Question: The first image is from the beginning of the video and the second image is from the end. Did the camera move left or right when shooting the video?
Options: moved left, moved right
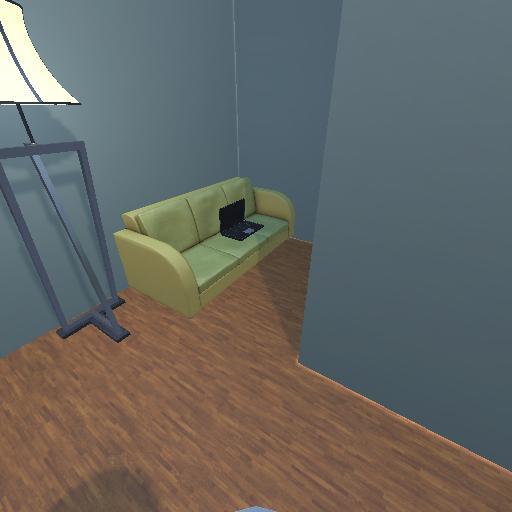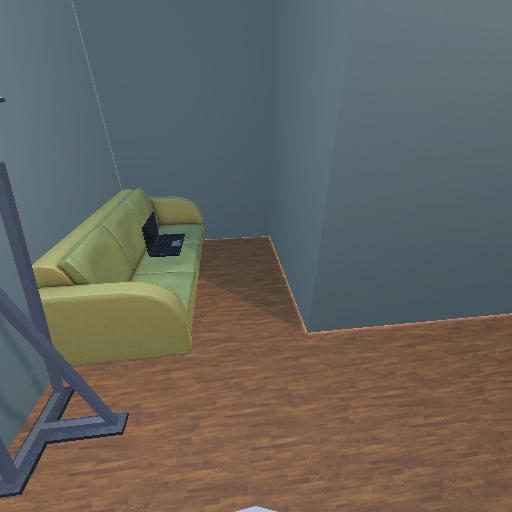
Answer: moved left